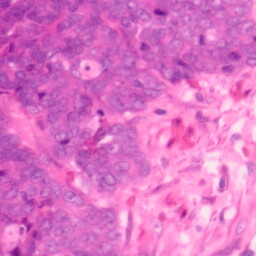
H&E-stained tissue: Colon